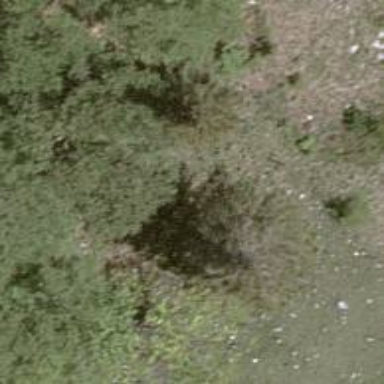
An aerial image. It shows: Single tag "natural: tree."